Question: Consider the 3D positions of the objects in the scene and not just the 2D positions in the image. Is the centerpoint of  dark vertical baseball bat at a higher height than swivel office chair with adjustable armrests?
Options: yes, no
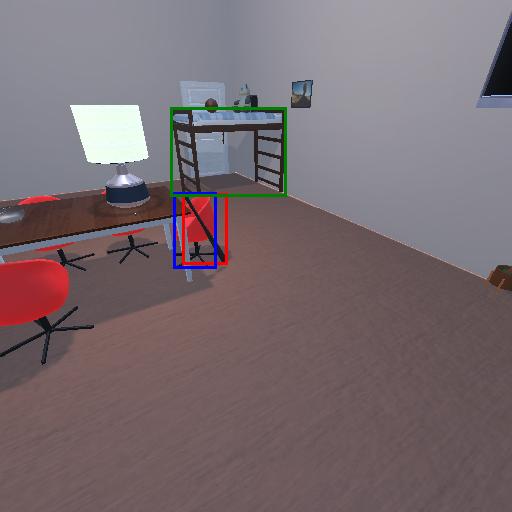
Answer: yes